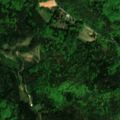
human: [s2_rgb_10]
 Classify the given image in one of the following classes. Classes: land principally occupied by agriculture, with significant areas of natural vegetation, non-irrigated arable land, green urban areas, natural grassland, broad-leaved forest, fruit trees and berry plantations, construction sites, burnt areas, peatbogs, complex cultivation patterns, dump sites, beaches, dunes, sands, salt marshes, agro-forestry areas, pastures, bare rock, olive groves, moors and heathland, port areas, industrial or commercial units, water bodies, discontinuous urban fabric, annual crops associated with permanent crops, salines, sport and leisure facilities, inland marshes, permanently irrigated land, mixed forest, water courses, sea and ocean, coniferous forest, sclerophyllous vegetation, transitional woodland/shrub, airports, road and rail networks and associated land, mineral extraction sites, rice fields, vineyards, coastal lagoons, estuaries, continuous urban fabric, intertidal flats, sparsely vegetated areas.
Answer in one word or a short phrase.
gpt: complex cultivation patterns, coniferous forest, mixed forest